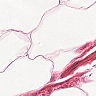
Metastatic tissue present: no